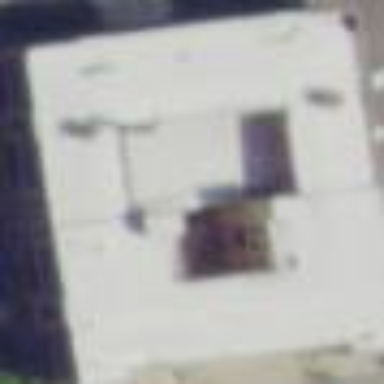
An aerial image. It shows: School building.